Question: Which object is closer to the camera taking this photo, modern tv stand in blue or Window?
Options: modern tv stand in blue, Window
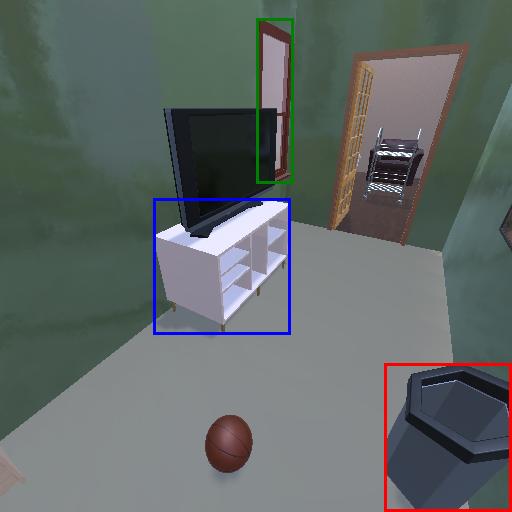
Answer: modern tv stand in blue